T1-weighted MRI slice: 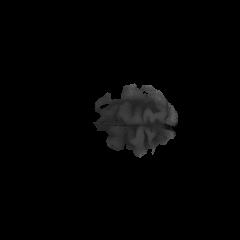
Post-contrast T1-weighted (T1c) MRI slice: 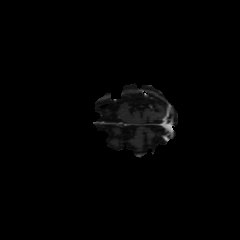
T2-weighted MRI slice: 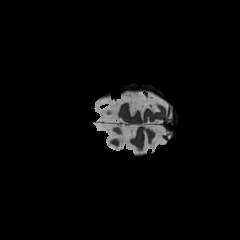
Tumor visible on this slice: no